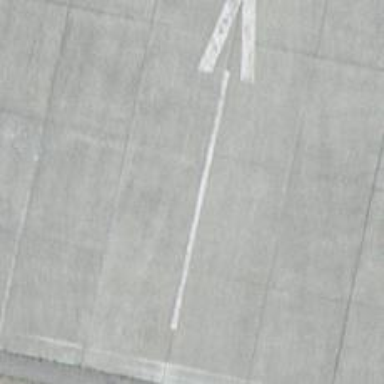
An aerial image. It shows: Asphalt runway with displaced threshold at airport.